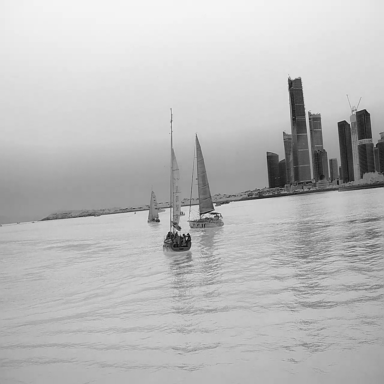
There are five objects shown in the infrared image, including three sailboats, a canoe, and a container_ship.